Question: I'm trying to dynamically add some controls (currently and ) to a form. There isn't a set number of pairs to be drawn'.
Example of what I'm trying to achieve.

As you can see, the table runs out of space, so it moves over to the right.
Currently, I am using a 'TableLayoutPanel' within a 'FlowLayoutPanel'.
'Column 0' contains the 'label' and 'column 1' contains the 'textbox'.
How do I, or rather, can I get the 'FlowLayoutPanel' to split the table?
'''
private void Form1_Load(object sender, EventArgs e)
{
FlowLayoutPanel flp = new FlowLayoutPanel()
{
Location = new Point(0, 0),
Dock = DockStyle.Fill,
AutoSize = false,
FlowDirection = FlowDirection.TopDown,
AutoScroll = true,
BorderStyle = BorderStyle.Fixed3D,
WrapContents = true
};
Controls.Add(flp);
TableLayoutPanel tlp = new TableLayoutPanel()
{
ColumnCount = 2,
Height = ClientSize.Height,
BackColor=Color.AliceBlue
};
flp.Controls.Add(tlp);
for (int i = 0; i < 50; i++)
{
Label _label = new Label()
{
Text = i.ToString("00"),
AutoSize = true
};
tlp.Controls.Add(_label, 0, i);
TextBox _textbox = new TextBox();
tlp.Controls.Add(_textbox, 1, i);
}
'''
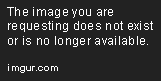
Answer: You can use 'TableLayoutPanel' having 4 columns, and set suitable 'ColumnStyles' for the control.
Put a button and a panel on the form and set anchors of panel to all edges. Then handle click event of the button and use this code:
'''
private void button1_Click(object sender, EventArgs e)
{
var fields = new string[] { "A Field", "Some Field", "Another Field",
"A Long Field Name", "A Long Long Field Name" };
var tlp = new TableLayoutPanel() { Dock = DockStyle.Fill, ColumnCount = 4 };
tlp.ColumnStyles.Add(new ColumnStyle(SizeType.AutoSize));
tlp.ColumnStyles.Add(new ColumnStyle(SizeType.Percent, 50));
tlp.ColumnStyles.Add(new ColumnStyle(SizeType.AutoSize));
tlp.ColumnStyles.Add(new ColumnStyle(SizeType.Percent, 50));
panel1.Controls.Add(tlp);
foreach (var item in fields)
{
tlp.Controls.Add(new Label() { Text = item, AutoSize = true });
tlp.Controls.Add(new TextBox() { Dock = DockStyle.Fill });
}
}
'''
<URL>